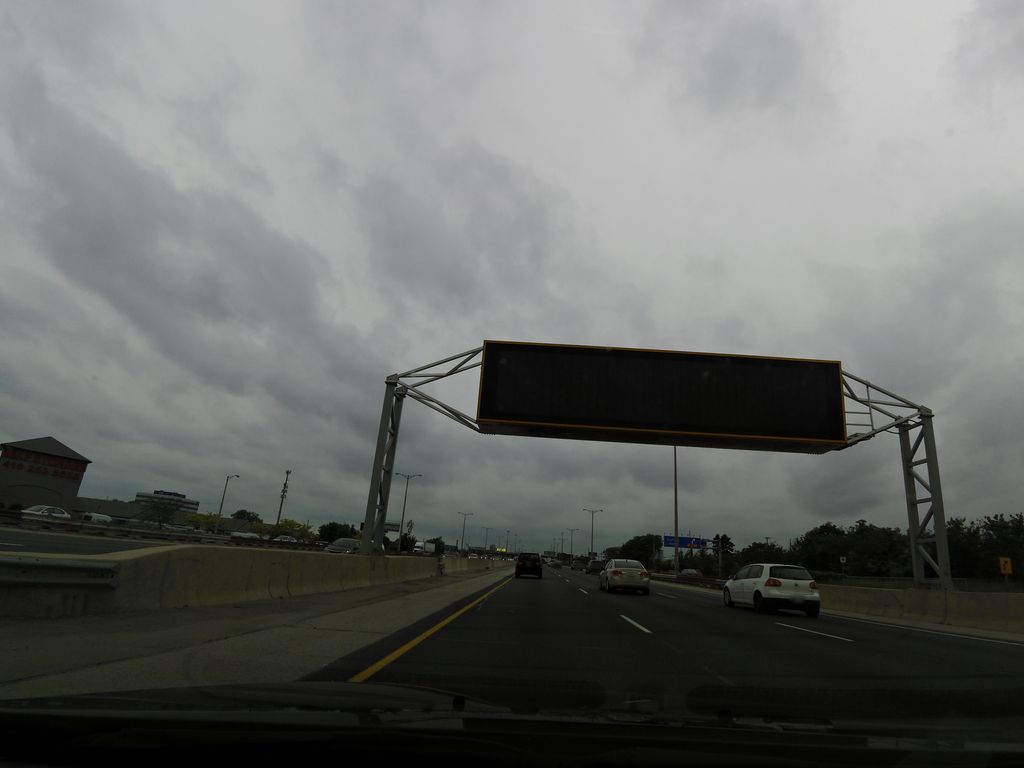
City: toronto